高三 · 代数
执行如图所示的程序框图, 则输出的结果是 $b=$

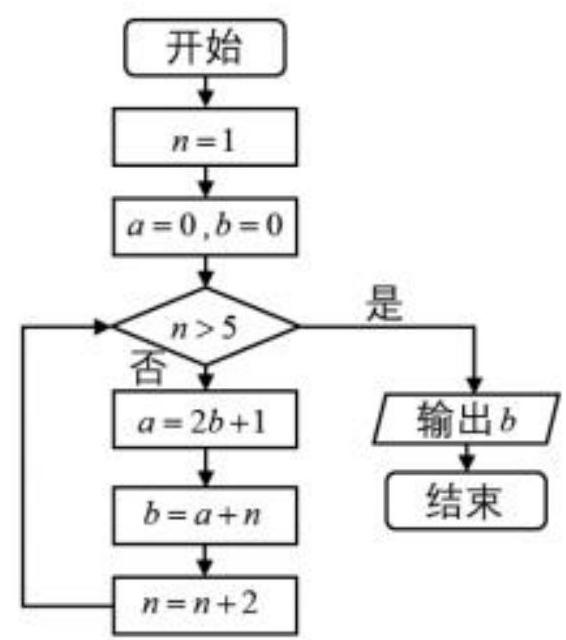
答案: 22
解析: 答案:22

【解析】根据程序的运行, 可得: $a=0, b=0, n=1$,

不满足条件 $n>5$, 执行循环体, $a=2 b+1=1, b=a+n=2, n=n+2=3$,

不满足条件 $n>5$, 执行循环体, $a=2 b+1=5, b=a+n=8, n=n+2=5$,不满足条件 $n>5$, 执行循环体, $a=2 b+1=17, b=a+n=22, n=n+2=7$,

满足条件 $n>5$, 退出循环, 输出 ${ }^{b}$ 的值为 22 , 故答案为 22 .